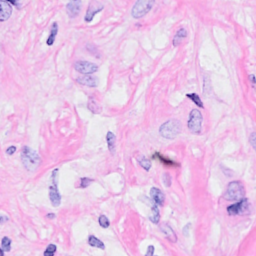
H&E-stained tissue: Breast